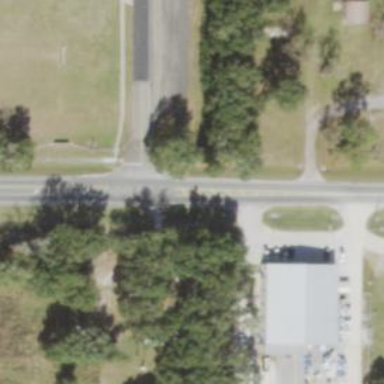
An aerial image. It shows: Primary highway with asphalt surface. There is sidewalk on the left.